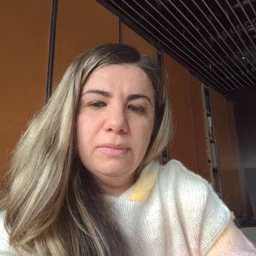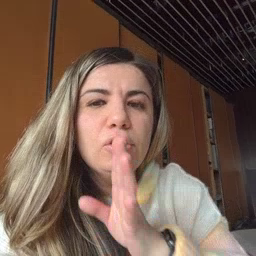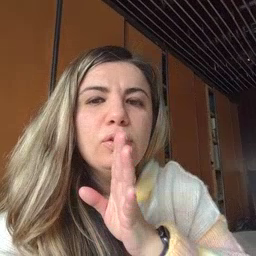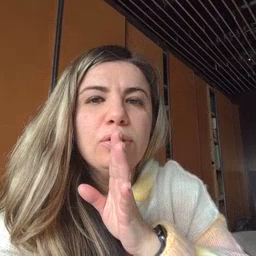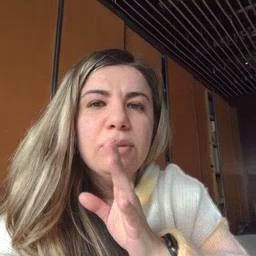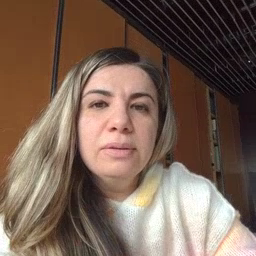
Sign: talk